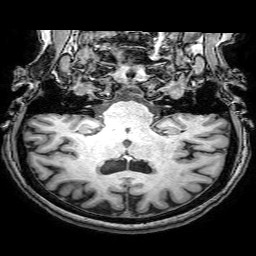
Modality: T1w
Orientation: sagittal
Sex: female
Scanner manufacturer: philips
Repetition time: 0.008172 s
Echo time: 0.00374 s